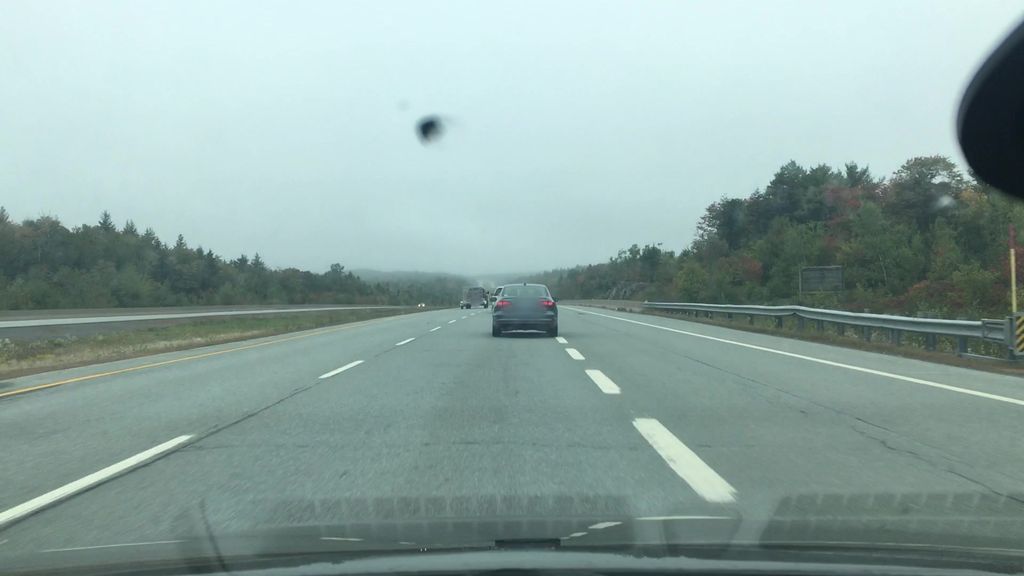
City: halifax